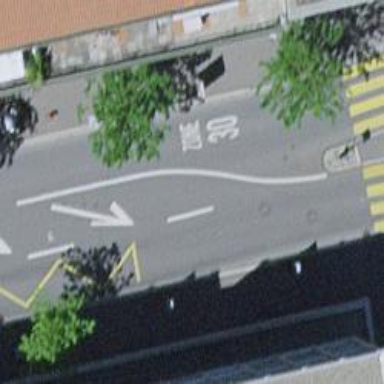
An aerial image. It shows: Bus stop with platform for public transport.